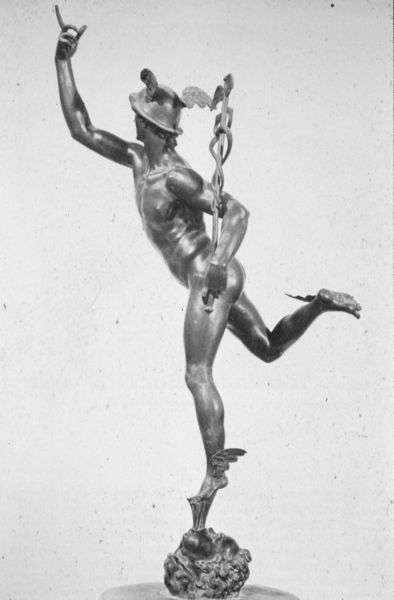
Titel: Fliegender Merkur
Künstler: Giambologna
Standort: Paris
Institution: Musée du Louvre
Schlagwörter: akt, flügel, fuß, gott, hand, kopf, körper, mann, nackt, schatten, weiß, bewegung, brust, finger, haar, hut, rücken, schwarz, wolke, haube, jung, arm, arme, barock, halten, mensch, sockel, stehen, stein, tragen, hals, wind, figur, pose, locke, locken, rokoko, fliegen, skulptur, statue, beine, bein, füße, wangen, haltung, stab, backen, laufen, luft, zeigefinger, muskeln, glanz, bronze, plastik, junge, knie, zehen, zeigen, foto, fotografie, muskulös, antike, flug, rippen, schwarz-weiß, seite, lauf, schlange, kugel, helm, statuette, jüngling, ausgestreckt, angewinkelt, manierismus, muskel, schlangen, hermes, spielbein, standbein, götterbote, merkur, david, aeskulabstab, beflügelt, bote, caducheus, caducäus, caduzeus, drehung, ferse, fersen, figura serpentinata, flügelchen, flügelhelm, fussspitze, geflügelt, geflügelter helm, giambologna, guss, louvre, lörperdrehung, schlangenstab, windgott, zehenspitze, athlet, sportler, gestreckt, tänzer, männerakt, zepter, rumpf, bernini, täner, bronze?, merkur mit fuss- und hutflügel